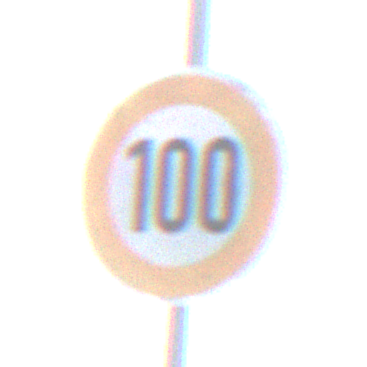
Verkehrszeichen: Geschwindigkeit100
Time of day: MorningAfternoon
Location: Outdoor (RoadRail)
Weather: PartlyCloudy
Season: NotSpecified
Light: Natural